Chest X-ray. View position: PA
Patient age: 71
Patient sex: M
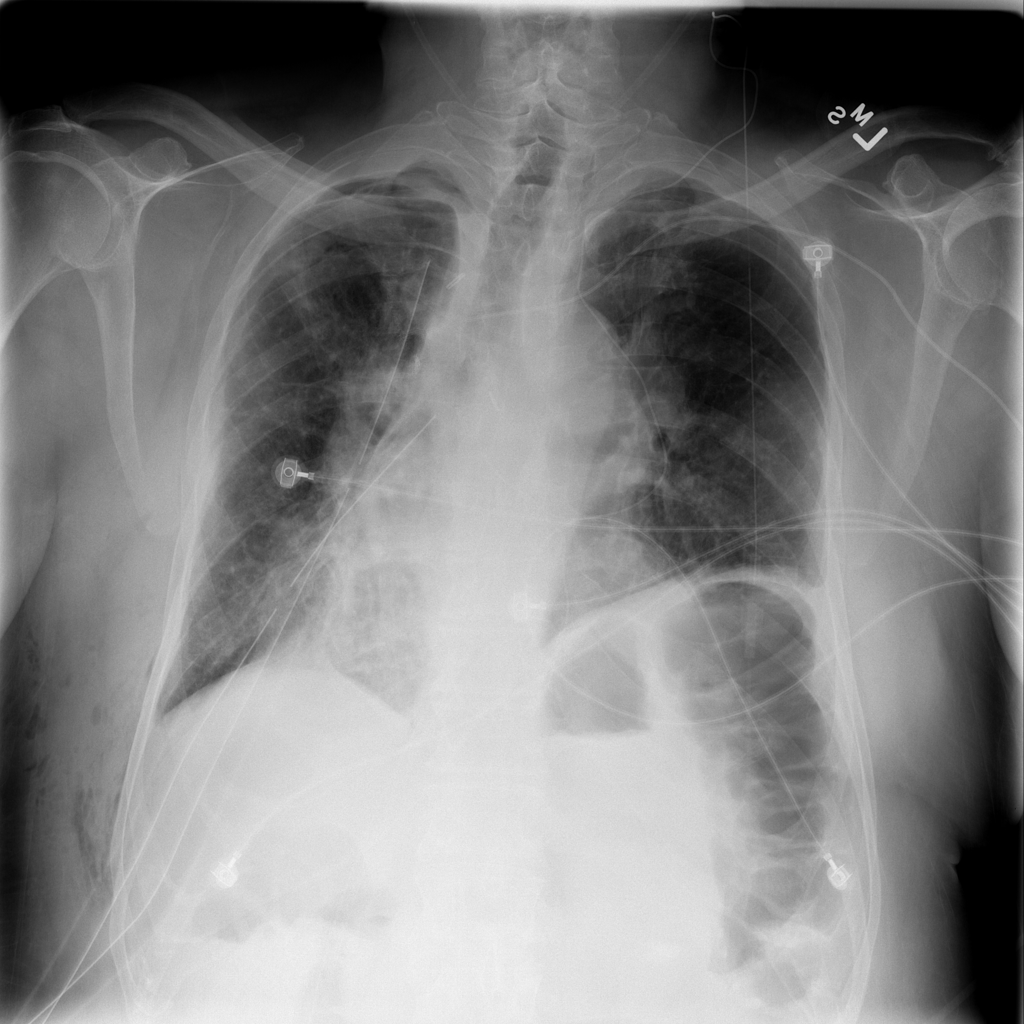
Finding: Pneumothorax